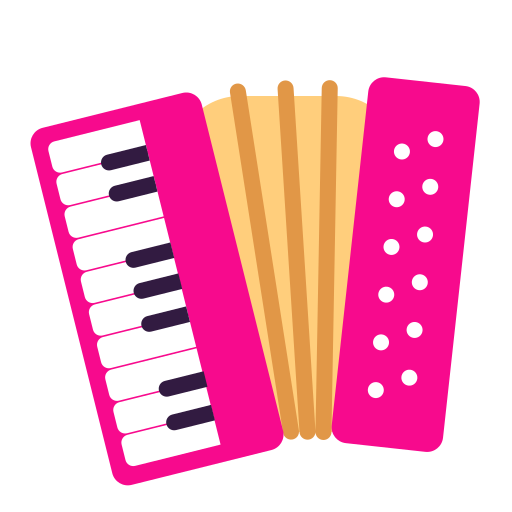
accordion flat